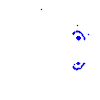
Particle: pion